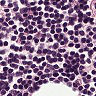
Metastatic tissue present: no